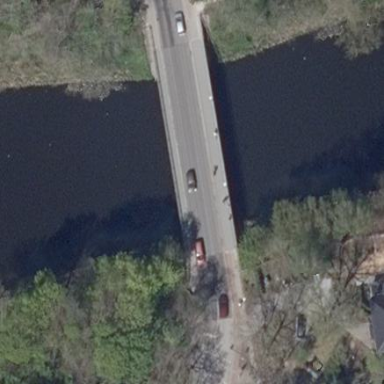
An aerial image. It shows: Beam bridge made by humans.